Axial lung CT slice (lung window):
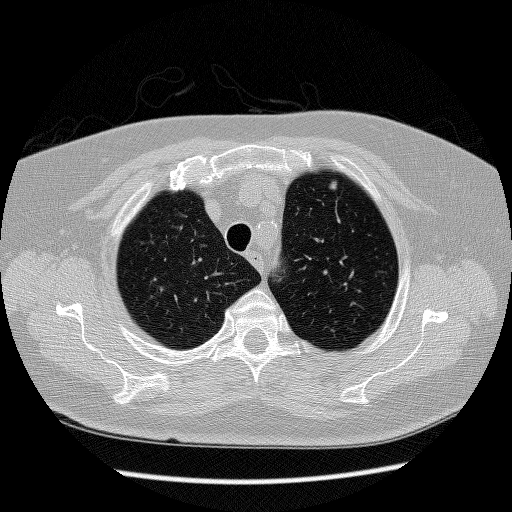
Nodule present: no